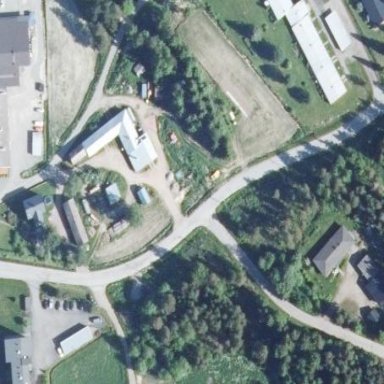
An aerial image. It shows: Farmyard area.